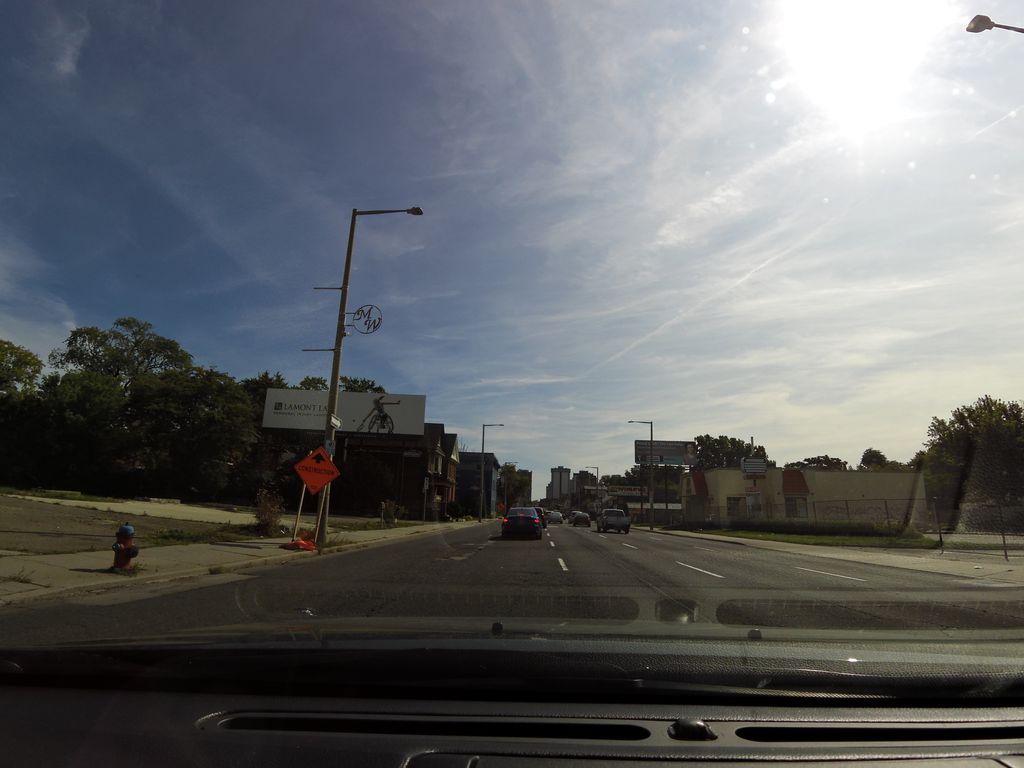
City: hamilton